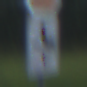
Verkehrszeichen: VerlaufVorfahrtsstrasse4
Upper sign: Stop
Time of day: MorningAfternoon
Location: Outdoor (Nature)
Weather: PartlyCloudy
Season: NotSpecified
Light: Natural